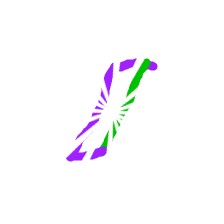
Shape: parallelogram